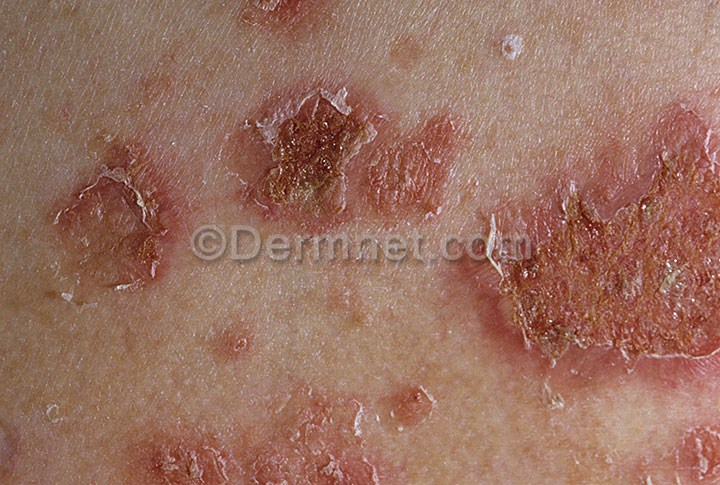
Disease: Bullous Disease Photos